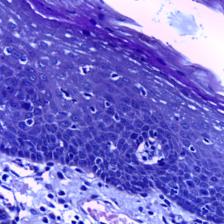
Diagnosis: Normal